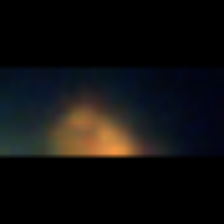
Taxon: Unknown_detritus
Group: Unknown